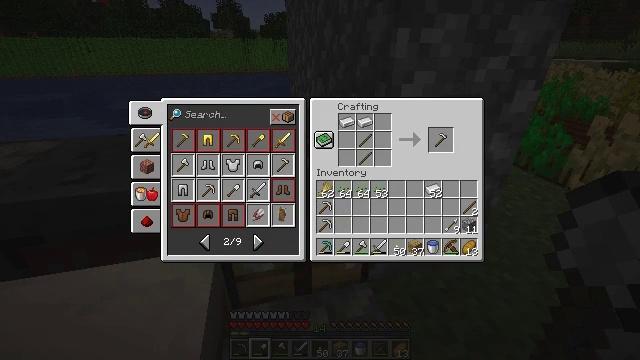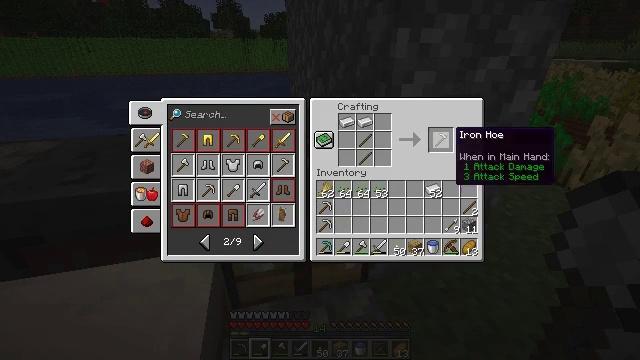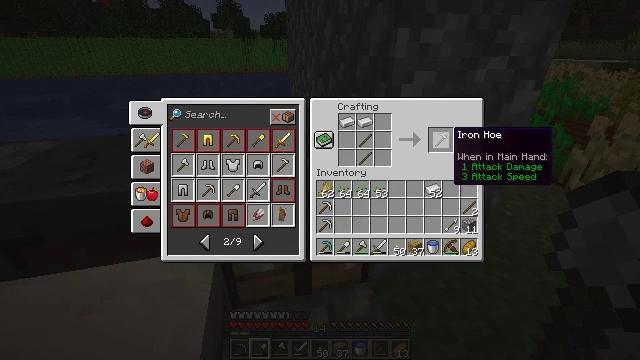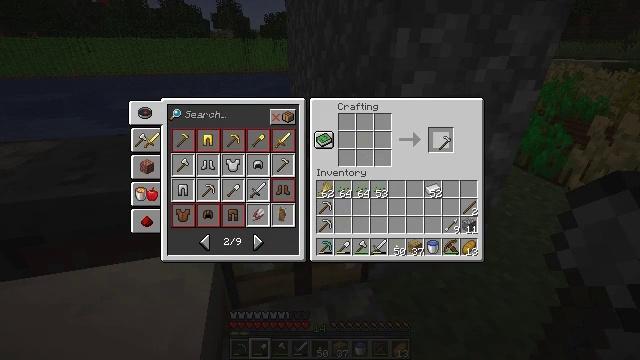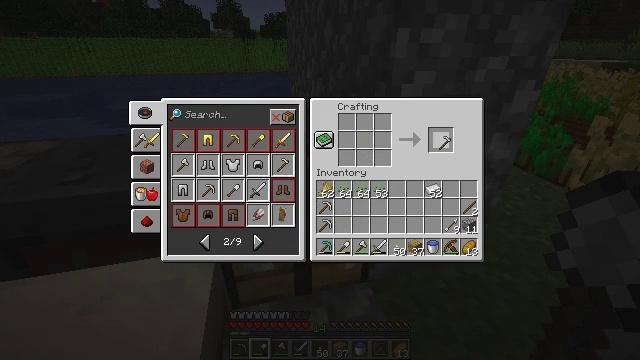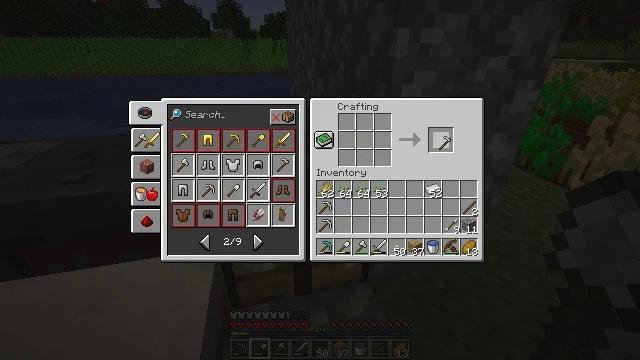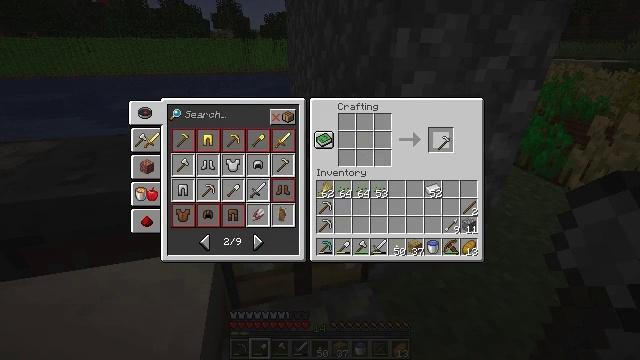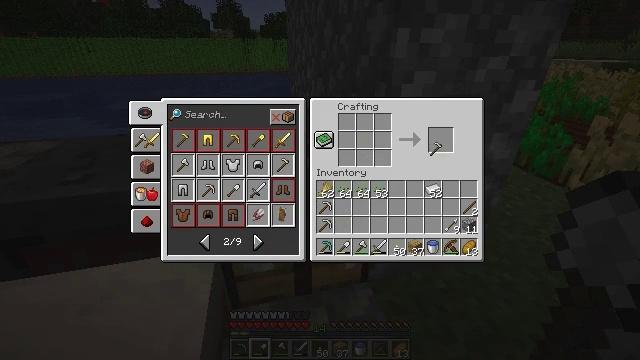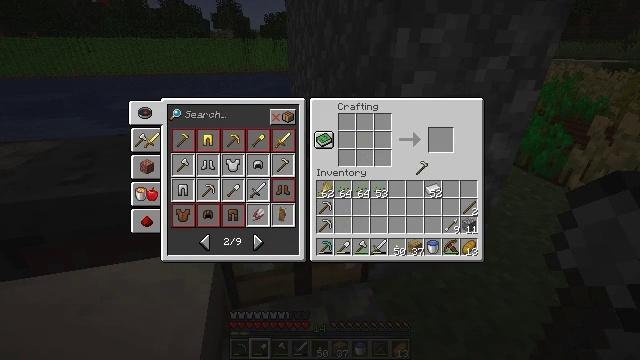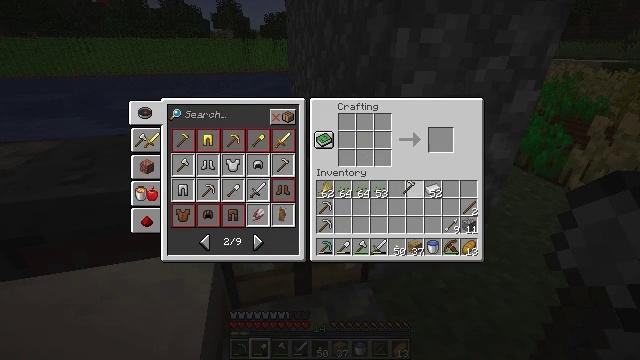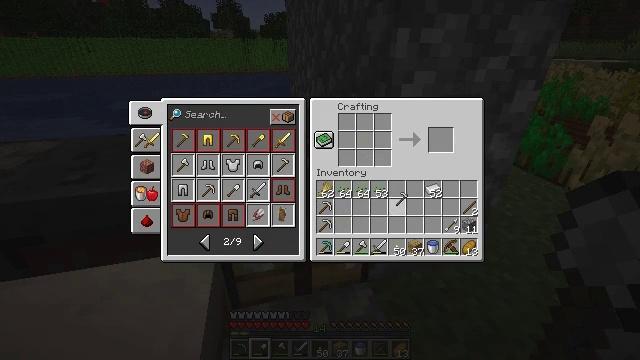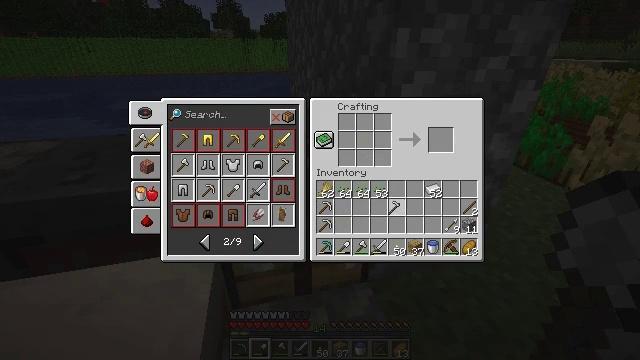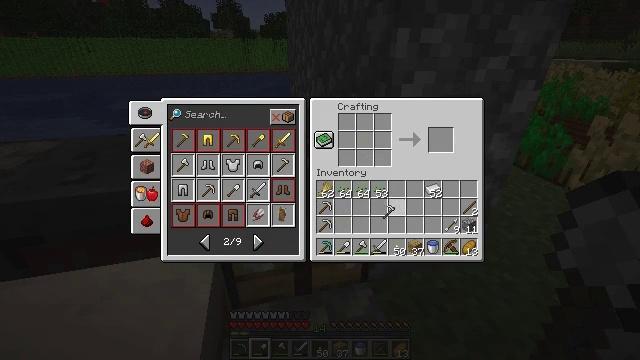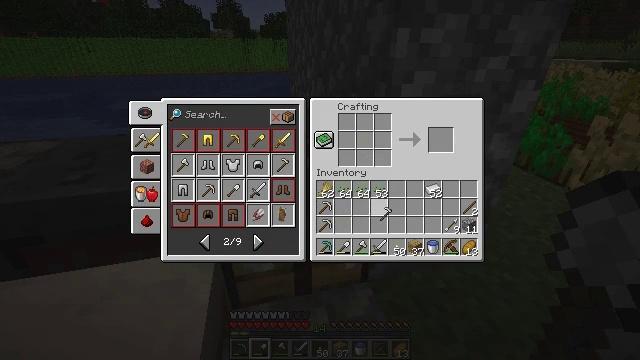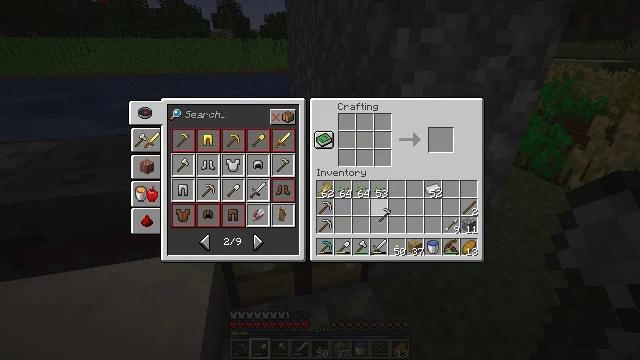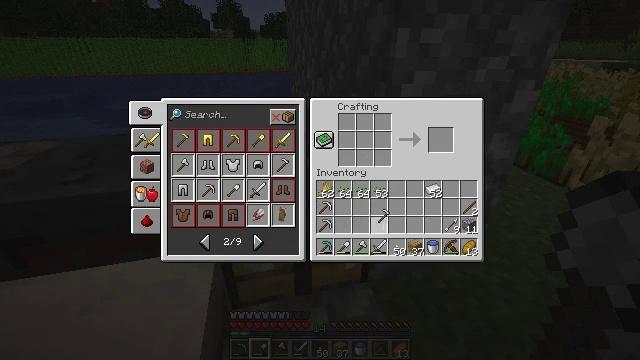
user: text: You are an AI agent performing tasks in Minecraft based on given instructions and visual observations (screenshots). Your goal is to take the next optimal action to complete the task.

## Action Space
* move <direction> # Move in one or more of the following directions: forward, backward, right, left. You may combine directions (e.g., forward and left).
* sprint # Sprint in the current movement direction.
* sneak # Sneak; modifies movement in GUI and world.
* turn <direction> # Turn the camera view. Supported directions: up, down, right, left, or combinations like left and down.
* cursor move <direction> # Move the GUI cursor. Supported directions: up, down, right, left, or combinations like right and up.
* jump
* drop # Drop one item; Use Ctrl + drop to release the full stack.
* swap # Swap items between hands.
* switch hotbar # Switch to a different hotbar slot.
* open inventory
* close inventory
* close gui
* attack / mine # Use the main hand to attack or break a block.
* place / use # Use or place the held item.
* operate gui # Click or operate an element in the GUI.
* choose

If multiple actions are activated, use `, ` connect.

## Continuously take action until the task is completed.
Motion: motion action
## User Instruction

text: Form an iron hoe with ingredients on the crafting table.
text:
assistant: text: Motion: no_op
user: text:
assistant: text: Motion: no_op
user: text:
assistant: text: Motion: operate gui
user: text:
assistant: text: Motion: operate gui
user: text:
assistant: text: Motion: operate gui
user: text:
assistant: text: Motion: no_op
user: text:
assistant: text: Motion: cursor move left
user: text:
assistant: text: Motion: cursor move left and down
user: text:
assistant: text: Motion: cursor move left and down
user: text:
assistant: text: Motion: cursor move left and down
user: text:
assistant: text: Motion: cursor move left and down
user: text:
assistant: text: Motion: no_op
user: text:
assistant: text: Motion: no_op
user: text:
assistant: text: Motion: no_op
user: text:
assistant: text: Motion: no_op
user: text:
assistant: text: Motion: no_op
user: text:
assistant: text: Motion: operate gui
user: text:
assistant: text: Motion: operate gui
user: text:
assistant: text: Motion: operate gui
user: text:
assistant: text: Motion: no_op
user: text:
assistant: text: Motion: no_op
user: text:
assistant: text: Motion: no_op
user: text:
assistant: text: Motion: cursor move left and up
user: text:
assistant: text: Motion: cursor move left and up
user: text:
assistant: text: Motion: cursor move left and up
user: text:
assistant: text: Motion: cursor move left
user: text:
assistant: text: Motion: no_op
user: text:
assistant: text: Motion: no_op
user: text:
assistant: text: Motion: no_op
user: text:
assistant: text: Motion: no_op